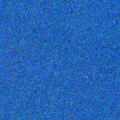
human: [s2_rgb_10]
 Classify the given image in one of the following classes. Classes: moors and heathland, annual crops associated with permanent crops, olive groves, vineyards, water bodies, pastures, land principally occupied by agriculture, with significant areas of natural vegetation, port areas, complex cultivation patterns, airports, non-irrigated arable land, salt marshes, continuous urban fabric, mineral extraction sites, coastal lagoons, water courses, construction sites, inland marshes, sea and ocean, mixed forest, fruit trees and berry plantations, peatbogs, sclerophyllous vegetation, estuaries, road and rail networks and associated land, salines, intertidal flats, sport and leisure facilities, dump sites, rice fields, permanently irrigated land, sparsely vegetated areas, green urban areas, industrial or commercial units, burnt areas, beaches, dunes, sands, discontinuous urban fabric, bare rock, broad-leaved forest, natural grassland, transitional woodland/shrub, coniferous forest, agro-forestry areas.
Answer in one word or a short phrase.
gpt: sea and ocean